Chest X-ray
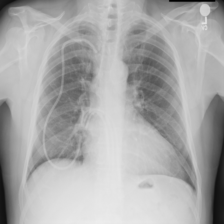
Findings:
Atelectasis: negative
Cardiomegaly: negative
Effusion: negative
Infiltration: negative
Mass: negative
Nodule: negative
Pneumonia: negative
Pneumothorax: negative
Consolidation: negative
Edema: negative
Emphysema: negative
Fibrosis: negative
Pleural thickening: negative
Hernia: negative